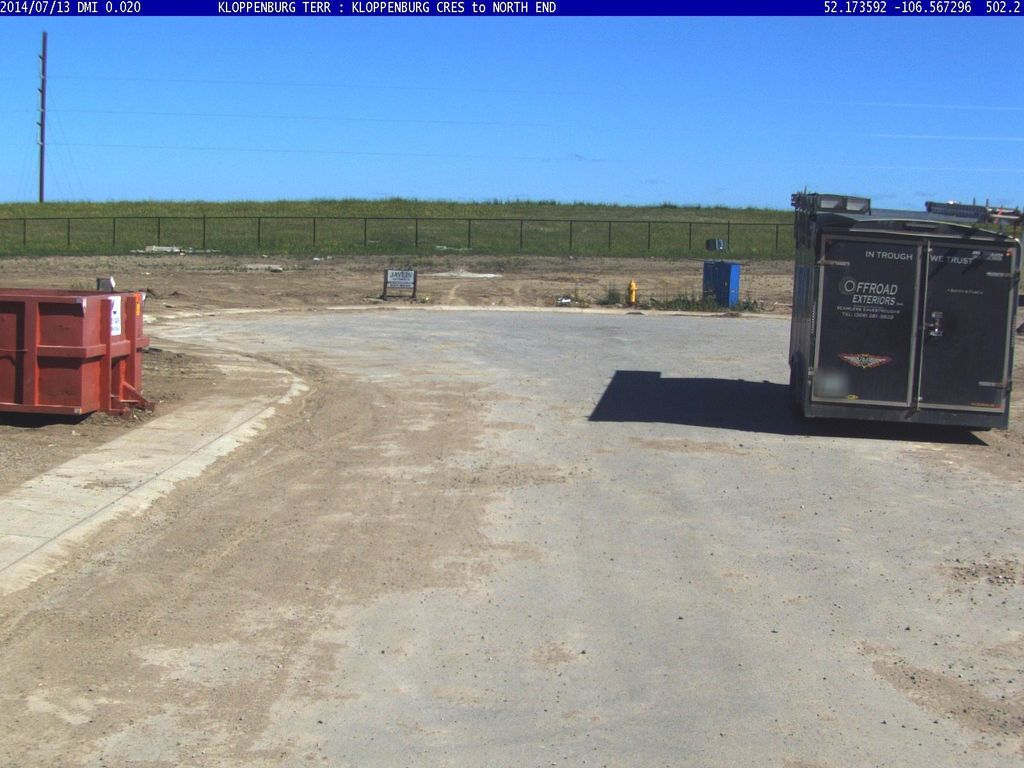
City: saskatoon